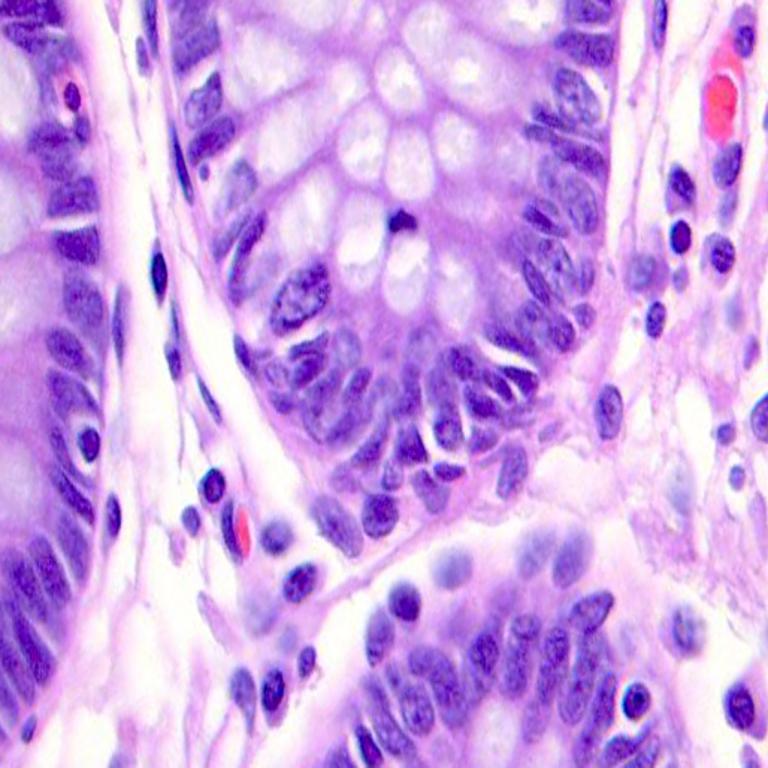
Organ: colon
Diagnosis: benign